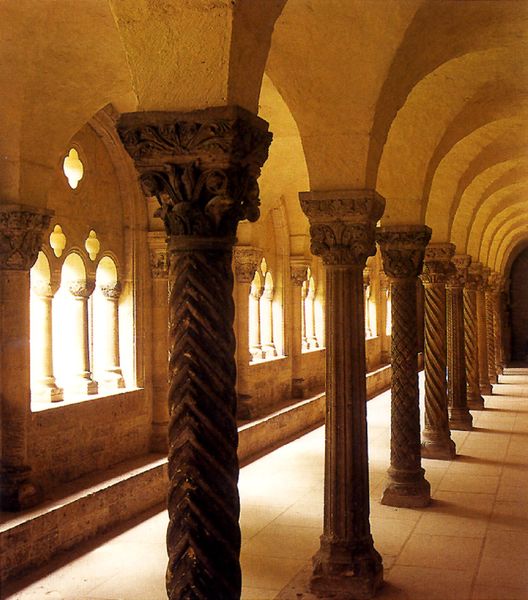
Titel: Ehemalige Benediktinerklosterkirche Königslutter
Standort: Königslutter (EU - D - Nds)
Schlagwörter: schatten, fenster, holz, licht, marmor, schmuck, säule, säulen, tür, ornament, stein, kalt, kirche, sonne, gotik, bogen, floral, ornamente, verzierung, tor, halle, foto, fotografie, eingang, gang, gewölbe, kloster, fliesen, kapitelle, kapitell, sandstein, spitzbogen, spitzbögen, dorisch, steinboden, korinthisch, kapitel, säulengang, kreuzgang, maßwerk, bogenfenster, fensteröffnungen, ornamnetik, er